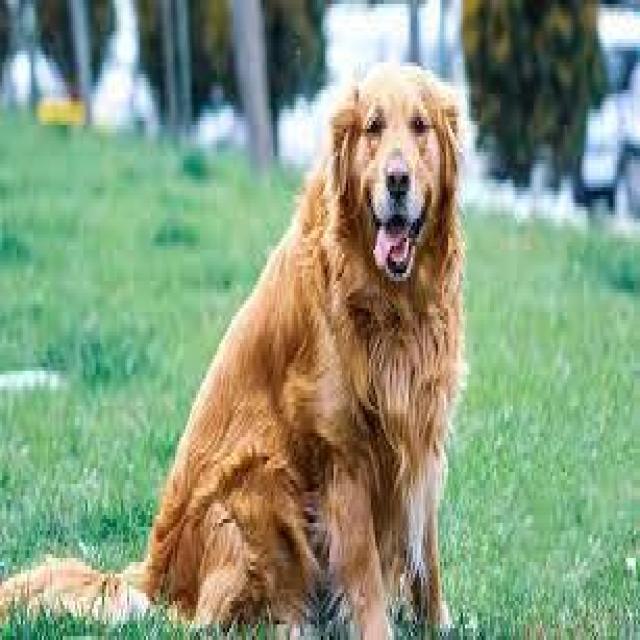
Healthy canine skin — no visible lesions, inflammation, or abnormalities. The skin and coat appear normal.